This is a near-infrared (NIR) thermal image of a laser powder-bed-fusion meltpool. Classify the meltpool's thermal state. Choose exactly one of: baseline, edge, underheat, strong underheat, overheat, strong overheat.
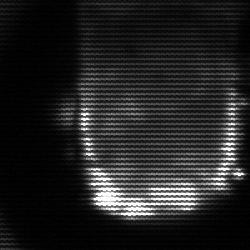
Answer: baseline